Question: I'm a beginner programmer (like only one day old) and I'm trying to come up with code that will be able to convert Celsius to degrees using the formula f-32 then display the result. I'm having some trouble since instead of showing the result this is what comes up. Kindly assist.
'''
import java.util.Scanner;
public class Assignments (
public static void main(String args[]) {
Integer Celsius, Faren;
Scanner Celsius = new Scanner(System.in);
System.out.prinln(" Enter value in Celsius: ");
int name = Celsius.nextint();
Faren = Celsius + 32;
}
}
'''
Here's my result after running:

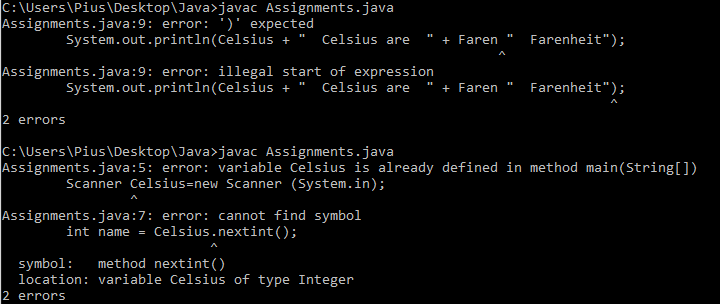
Answer: You have two main problems that I can see. Firstly, as @Manu mentioned in the comments, you are trying to use the variable name Celcius twice. This is not allowed, each variable should have a unique name. Try renaming the Scanner to celciusScanner or something like that.
Secondly, you have a print statement (X celcius are Y farenheit) which is not formatted correctly. You need a plus between the variable Faren and the following string. However I don't see this line in your code, I guess you must have removed this.
A couple of general comments too. Your variable names should always begin with a lower case letter. Names beginning with an upper case letter are generally reserved for classes. Sticking to conventions like this makes it much easier to read your code. I would also look into the difference between int and Integer. It looks like you have two variables defined as Integer, but it seems that int will do the job.
Overall though, not a bad attempt and these issues are very common with beginners.